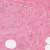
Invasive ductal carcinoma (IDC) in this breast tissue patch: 0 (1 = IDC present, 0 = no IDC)